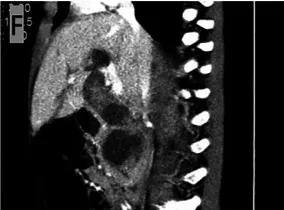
CT and MR results before radical surgery. (B,D,F) CT scan for reevaluation showing the enlarged mass.
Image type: radiology (ct)